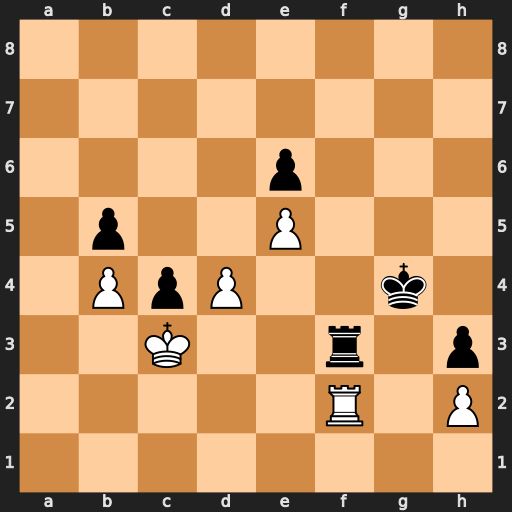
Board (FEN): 8/8/4p3/1p2P3/1PpP2k1/2K2r1p/5R1P/8
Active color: w
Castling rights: -
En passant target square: -
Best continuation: Rxf3 Kxf3 d5